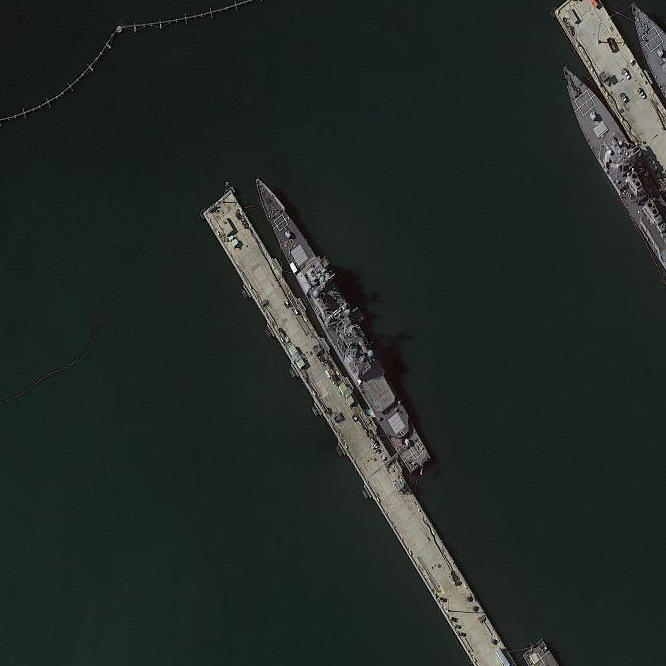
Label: cruiser